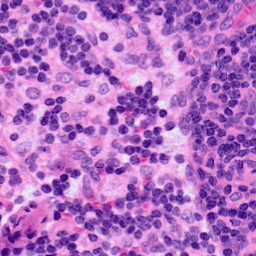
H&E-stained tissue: LymphNode